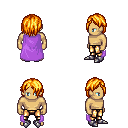
a pixel art fantasy rpg character, male body template, human, tanned skin, lavender cape, gold greaves, light blonde bangs hairstyle, metal boots, four views (front, back, left, right), 2x2 character sprite sheet, small pixel art, hard edges, no anti-aliasing